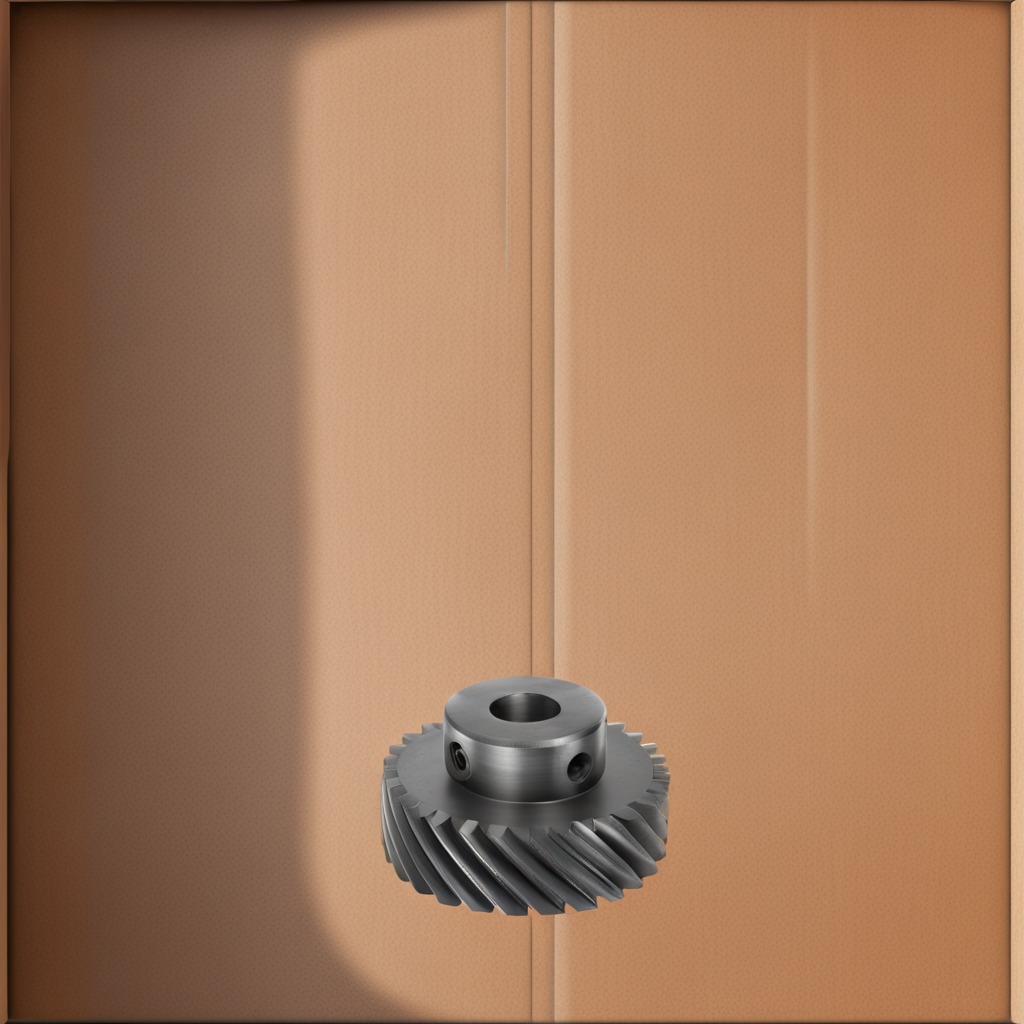
A steel gear with teeth is lying on the cardboard box surface.